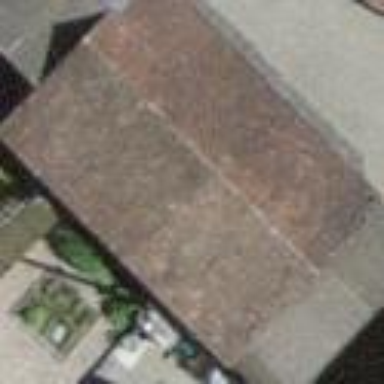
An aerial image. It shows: Barn.